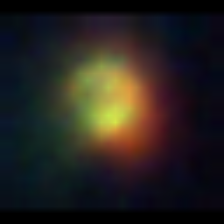
Taxon: NanoPlankton
Group: Other